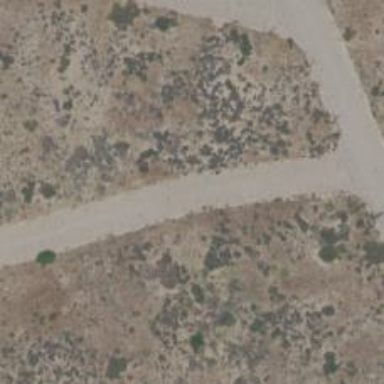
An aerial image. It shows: Track road.